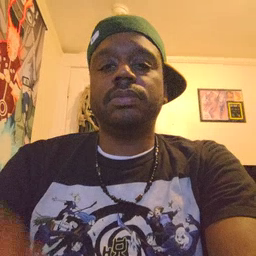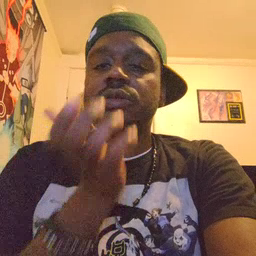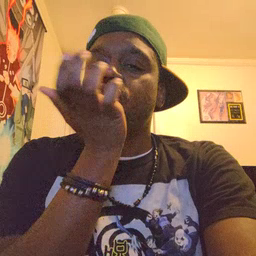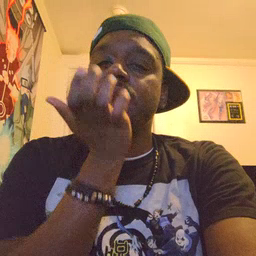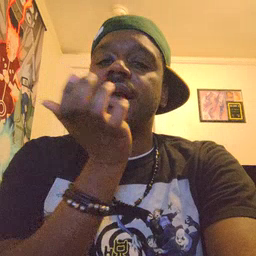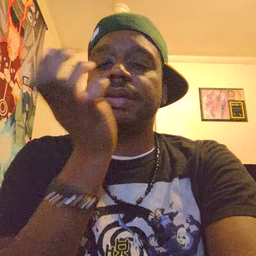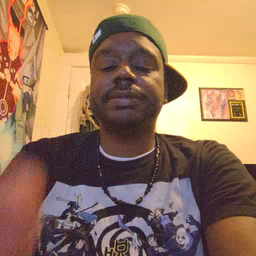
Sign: grass